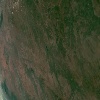
Label: land